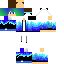
A male human skin with medium skin, wearing brown long hair dressed in a blue hoodie and blue pants, featuring a closed mouth.